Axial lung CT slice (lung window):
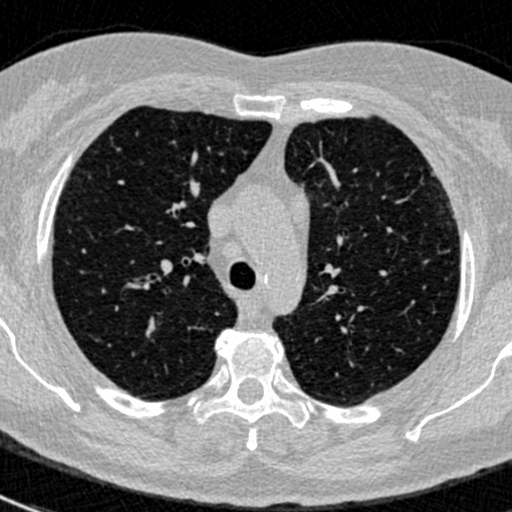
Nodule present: no